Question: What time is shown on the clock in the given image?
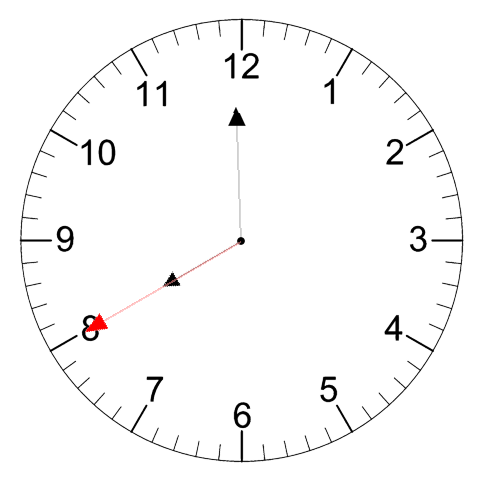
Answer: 07:59:40